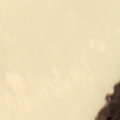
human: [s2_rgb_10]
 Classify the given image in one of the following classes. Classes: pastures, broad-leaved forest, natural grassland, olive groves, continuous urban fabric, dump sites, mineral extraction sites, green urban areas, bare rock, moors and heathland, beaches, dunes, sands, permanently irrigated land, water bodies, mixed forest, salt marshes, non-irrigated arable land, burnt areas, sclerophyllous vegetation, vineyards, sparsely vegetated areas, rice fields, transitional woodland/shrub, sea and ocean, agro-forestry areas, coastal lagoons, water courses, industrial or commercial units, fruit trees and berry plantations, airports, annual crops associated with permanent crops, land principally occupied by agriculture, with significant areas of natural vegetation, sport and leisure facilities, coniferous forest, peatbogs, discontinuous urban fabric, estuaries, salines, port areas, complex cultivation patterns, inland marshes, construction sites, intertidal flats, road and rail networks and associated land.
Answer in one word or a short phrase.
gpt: inland marshes, water bodies